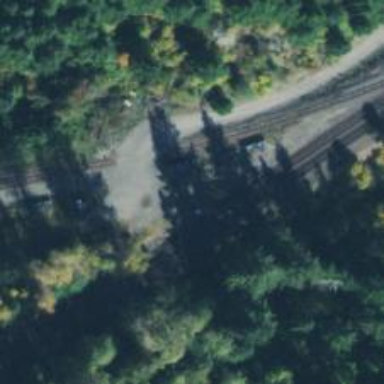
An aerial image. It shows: Railway spur junction located in hamlet.